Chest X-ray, PA view. Patient: 66 years old, sex F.
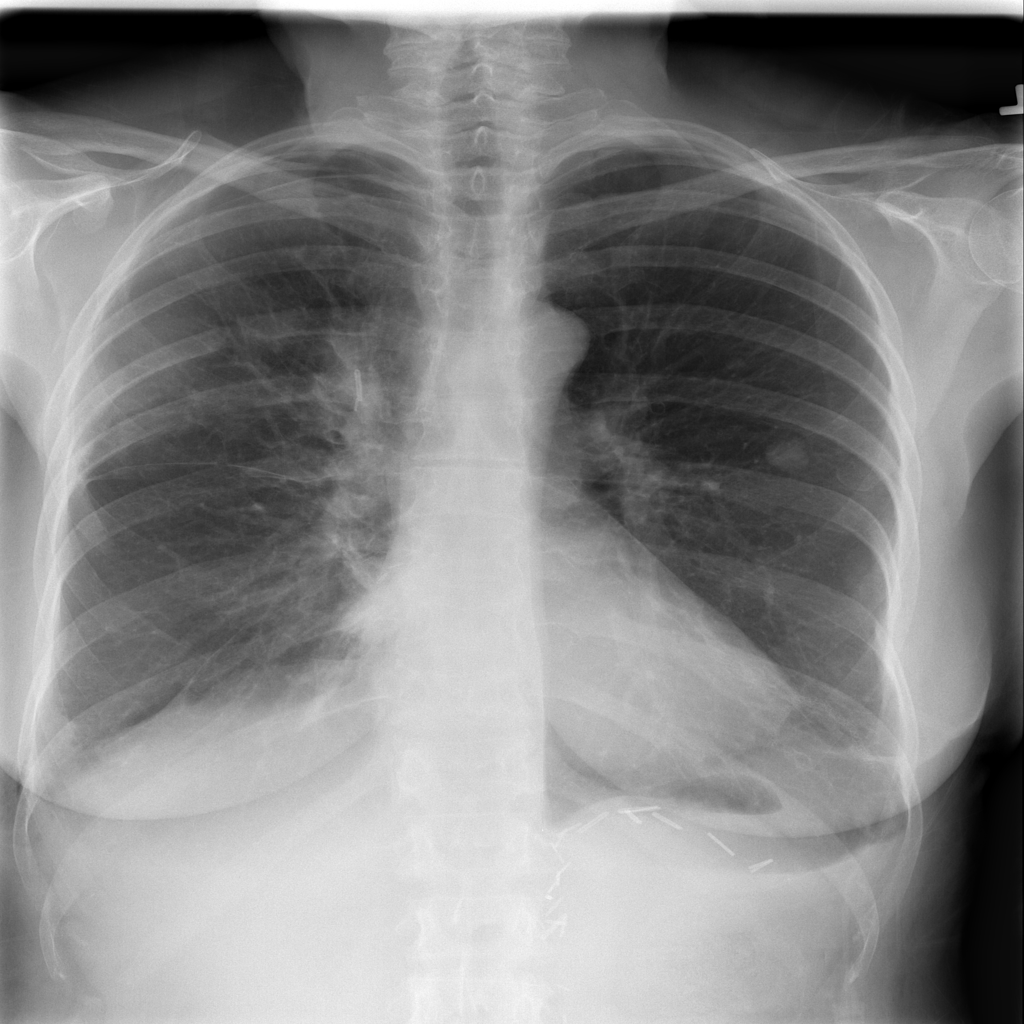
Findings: Nodule, Pneumothorax